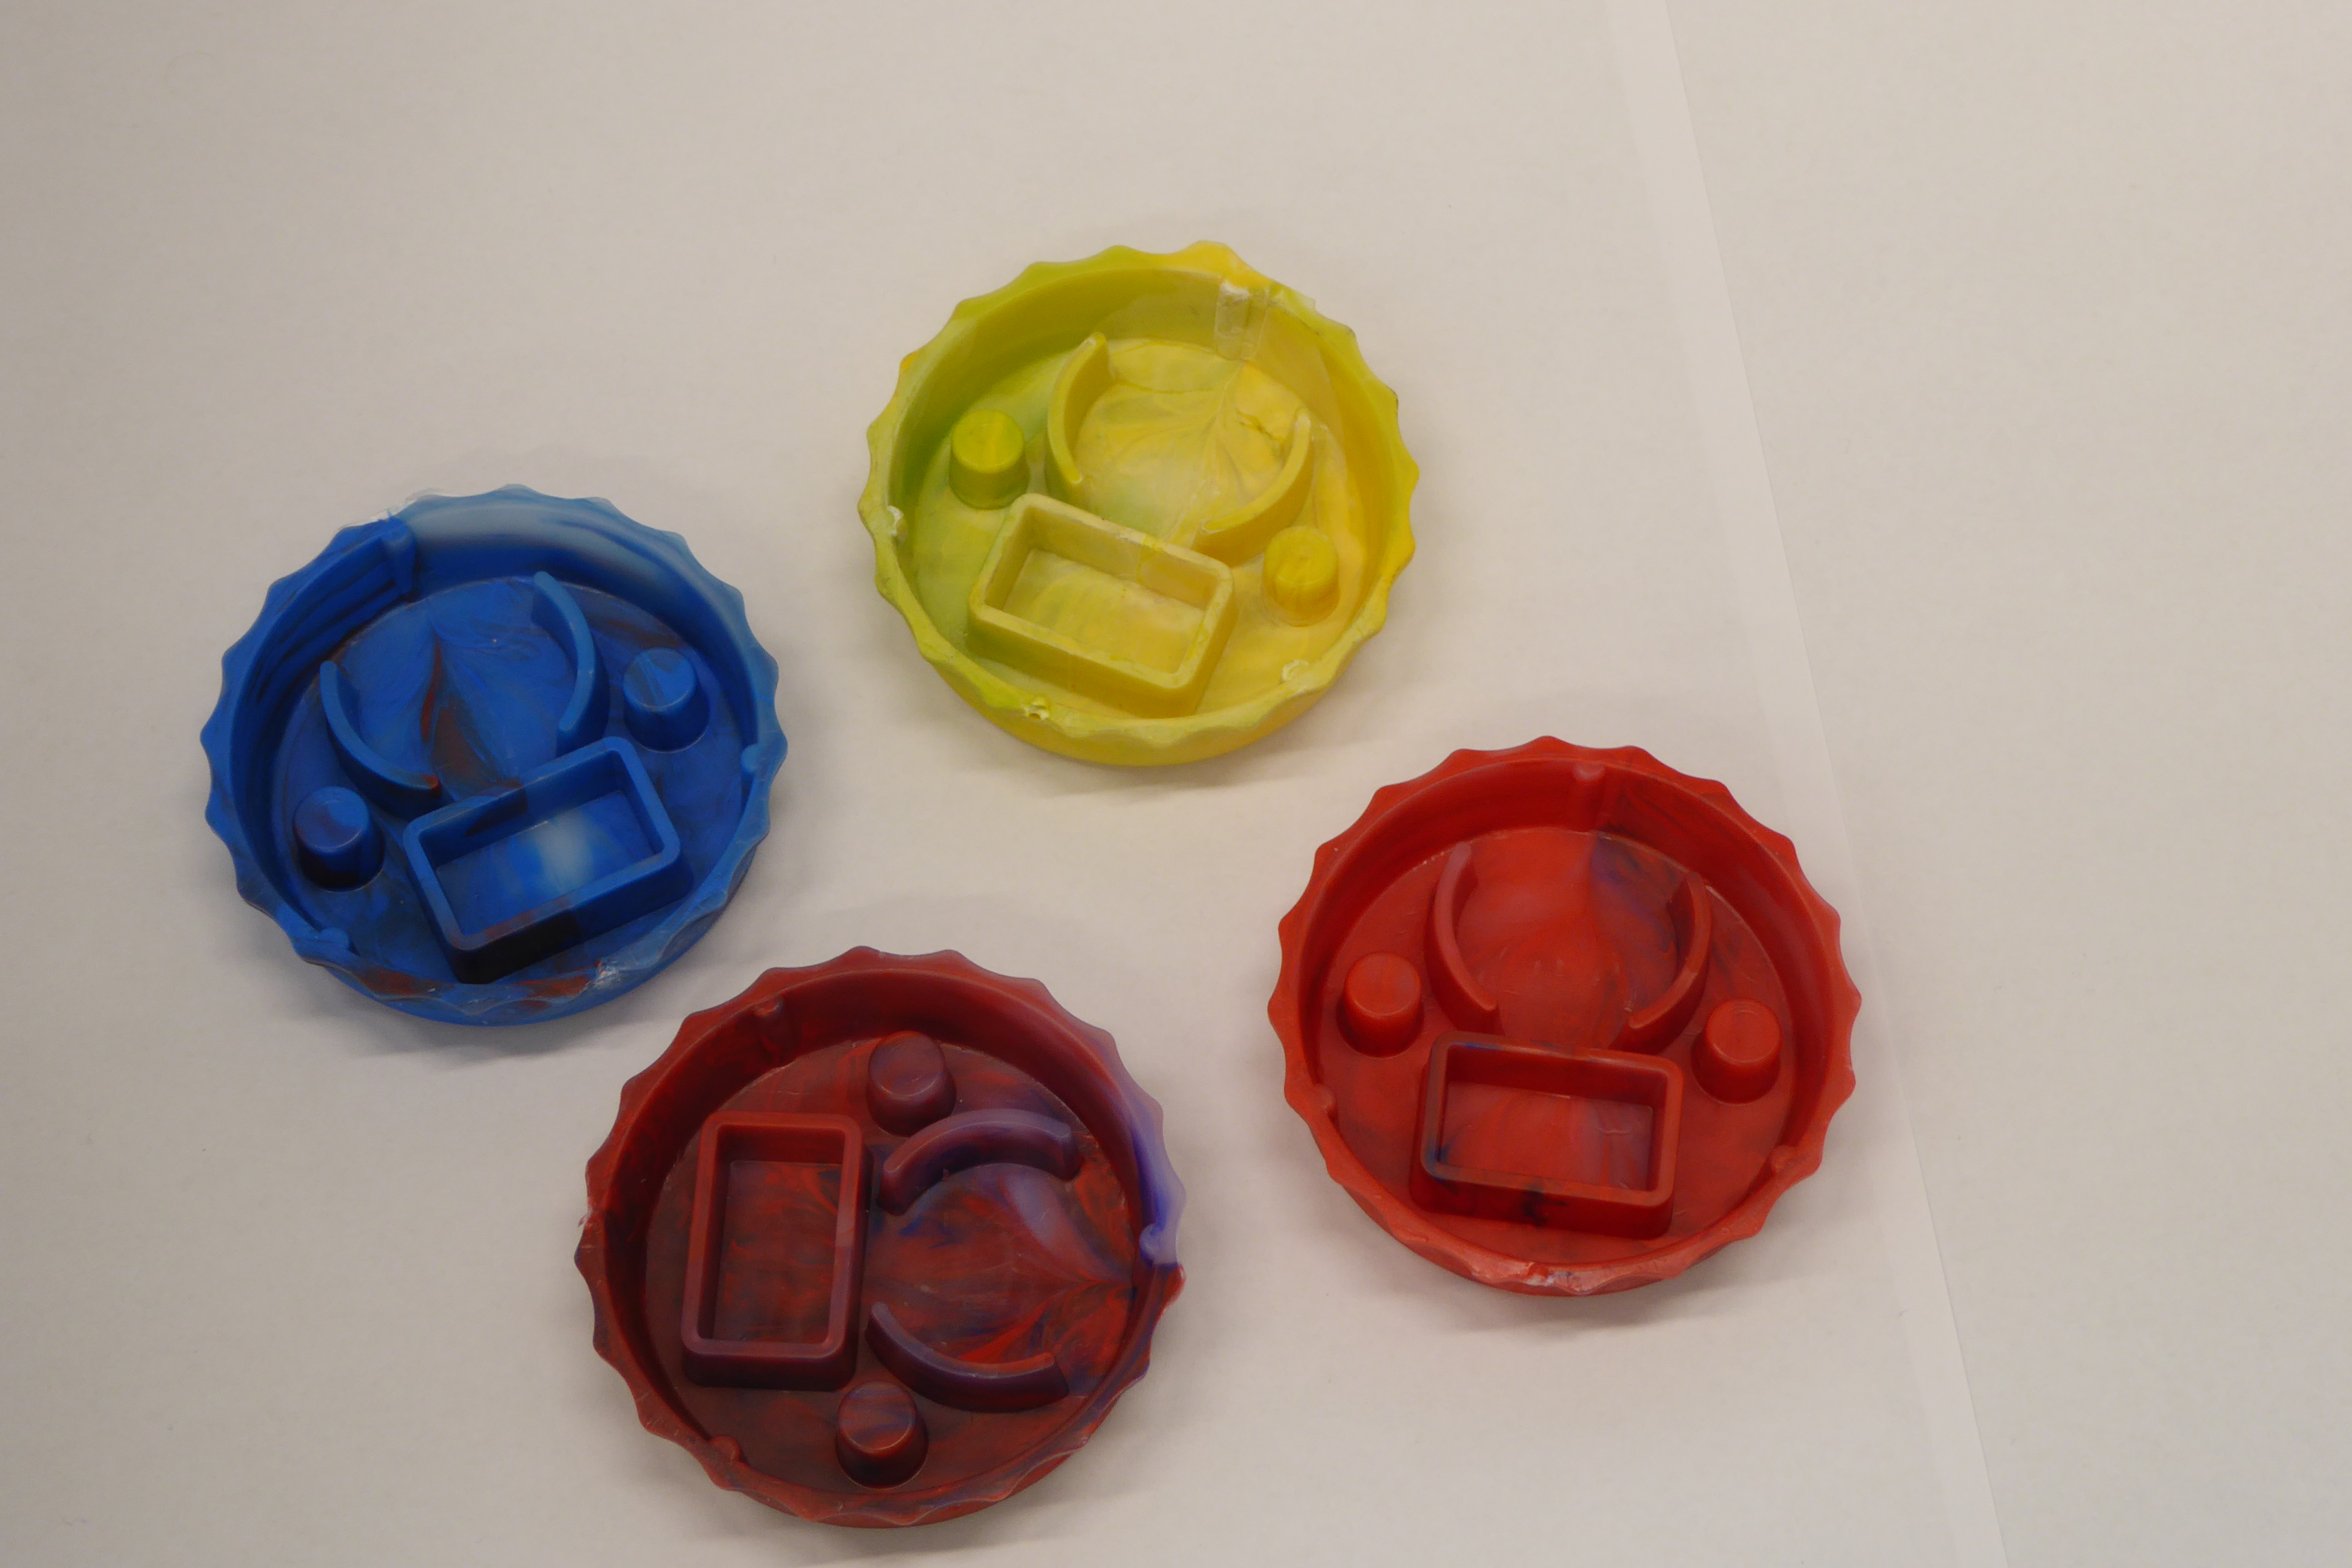
Label: Bottle Opener - Cover